Field crop: tomato
Growth stage: 2
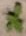
Species: solanum